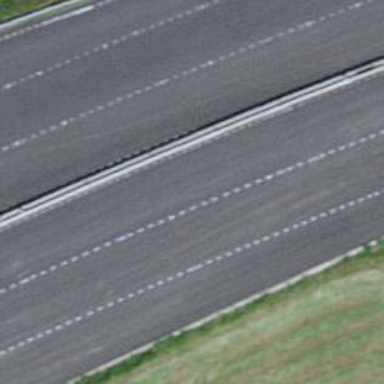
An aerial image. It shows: Asphalt road classified as primary highway.